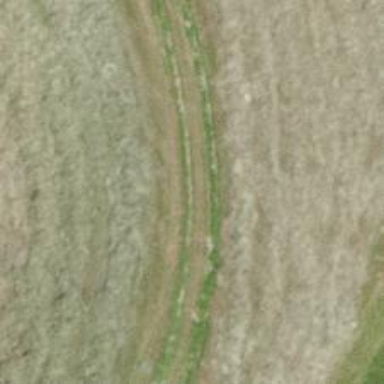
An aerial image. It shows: Grass track with grade4 quality surface.